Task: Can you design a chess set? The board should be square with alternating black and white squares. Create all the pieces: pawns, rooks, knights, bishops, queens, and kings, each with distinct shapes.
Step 3067:
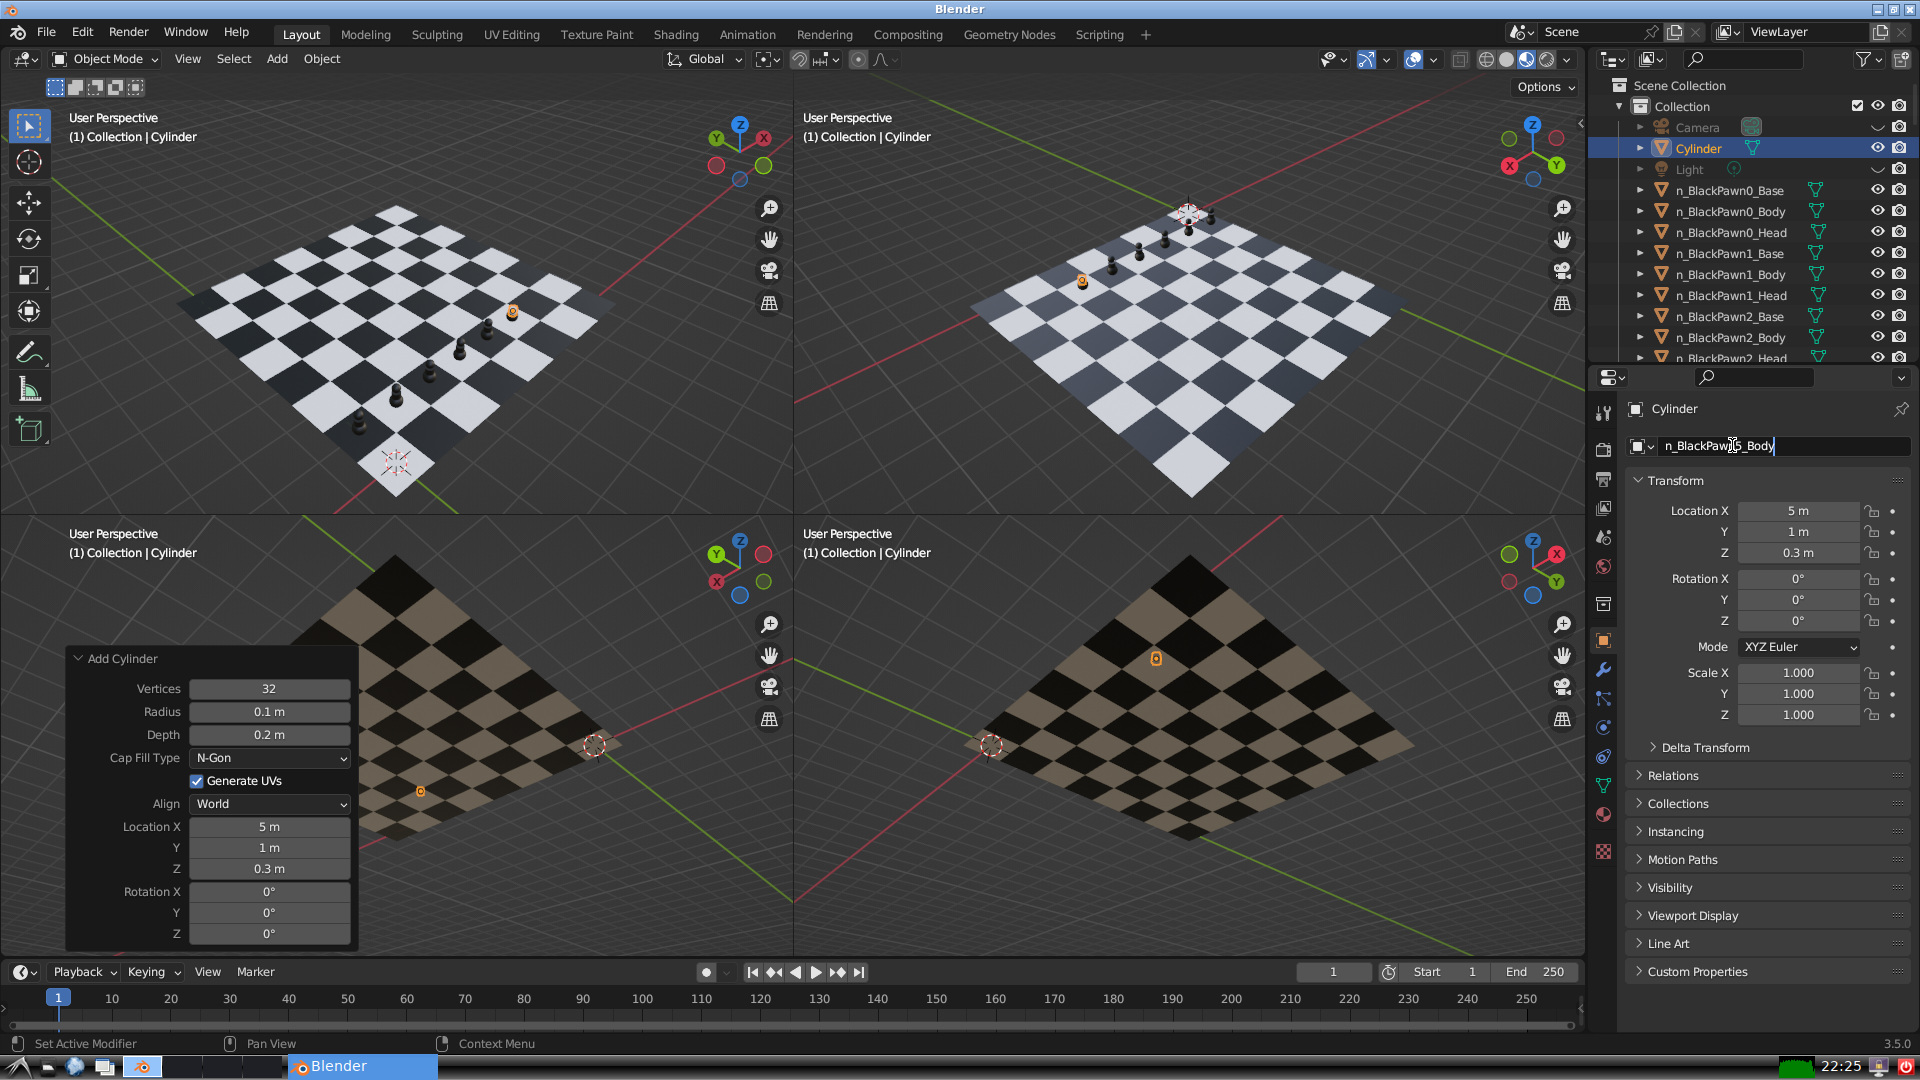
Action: {"key_press": ['Return']}